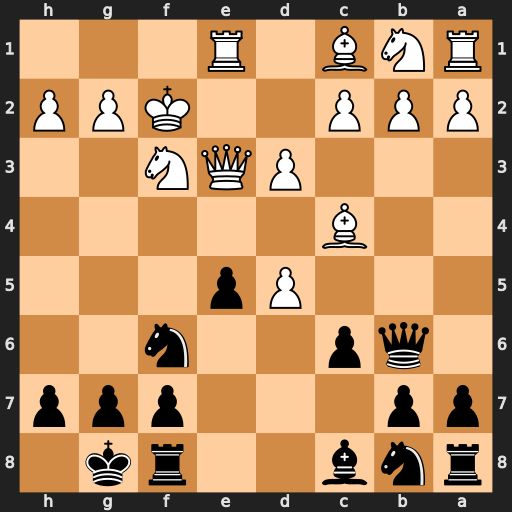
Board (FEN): rnb2rk1/pp3ppp/1qp2n2/3Pp3/2B5/3PQN2/PPP2KPP/RNB1R3
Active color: b
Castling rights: -
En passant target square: -
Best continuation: Ng4+ Kg1 Nxe3